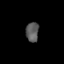
Tissue: prostate
Cell type: T cells
Senescence score: 0.3149
Nuclear area (px): 248
Mean DAPI intensity: 89.823